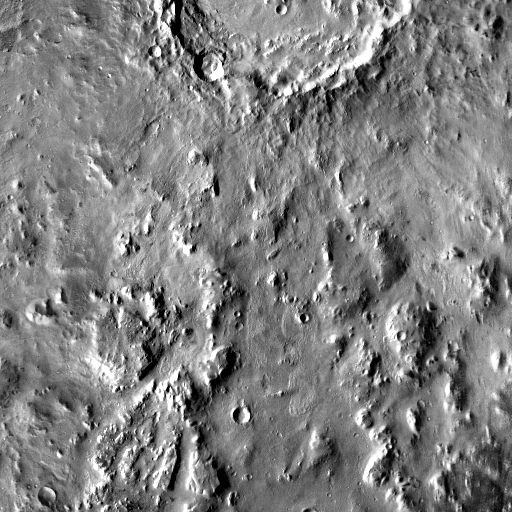
Crater classes present: Background, Other